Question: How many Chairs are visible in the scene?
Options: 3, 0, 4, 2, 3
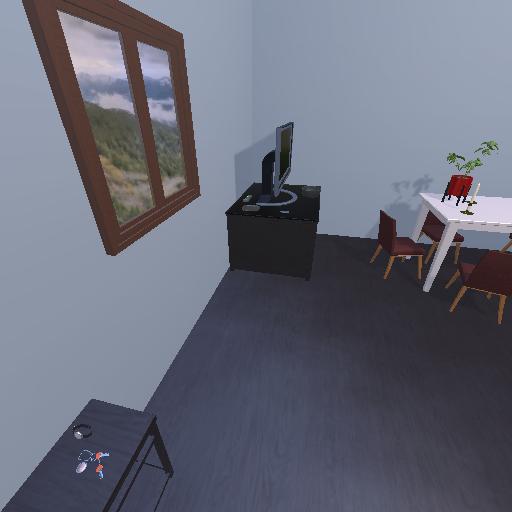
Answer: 3